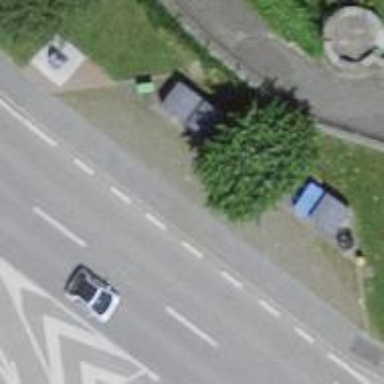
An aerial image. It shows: Recycling container in the area designated for recycling.